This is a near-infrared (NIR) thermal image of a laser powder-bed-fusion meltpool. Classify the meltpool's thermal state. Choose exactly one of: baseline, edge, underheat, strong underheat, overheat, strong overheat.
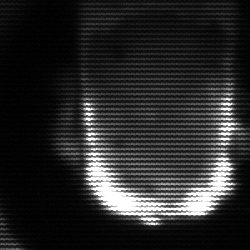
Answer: baseline